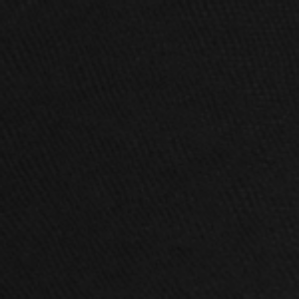
Label: frost